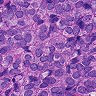
Metastatic tissue present: yes